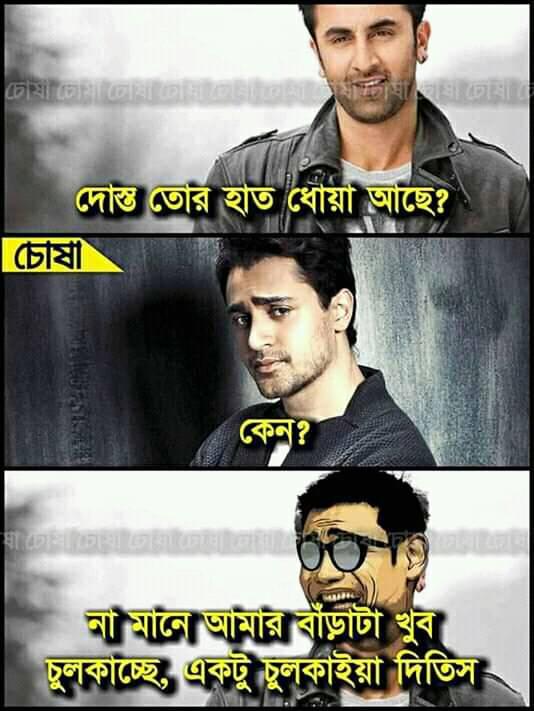
Caption: দোস্ত তোর হাত ধোয়া আছে ?   কেন ?    না মানে আমার বাড়াটা খুব চুলকাচ্ছে , একটু চুলকাইয়া দিতিস
Label: non-hate